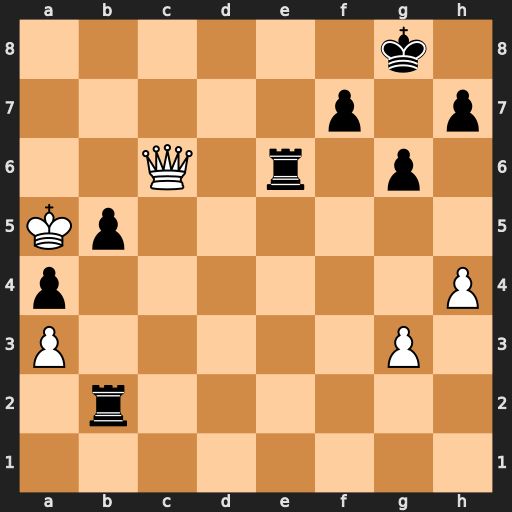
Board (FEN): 6k1/5p1p/2Q1r1p1/Kp6/p6P/P5P1/1r6/8
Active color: w
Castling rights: -
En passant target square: -
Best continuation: Qc8+ Kg7 Qc3+ f6 Qxb2